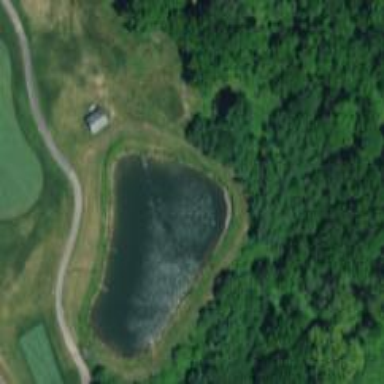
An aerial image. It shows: Golf course feature - pond classified as lateral water hazard.